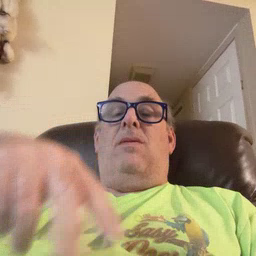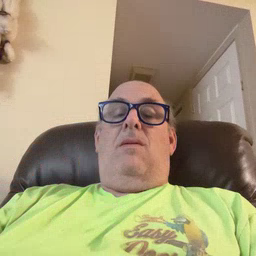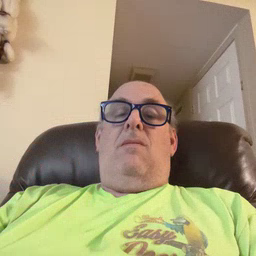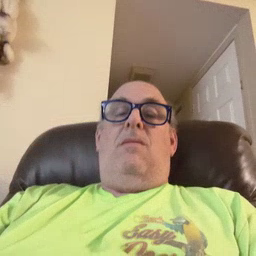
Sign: dance